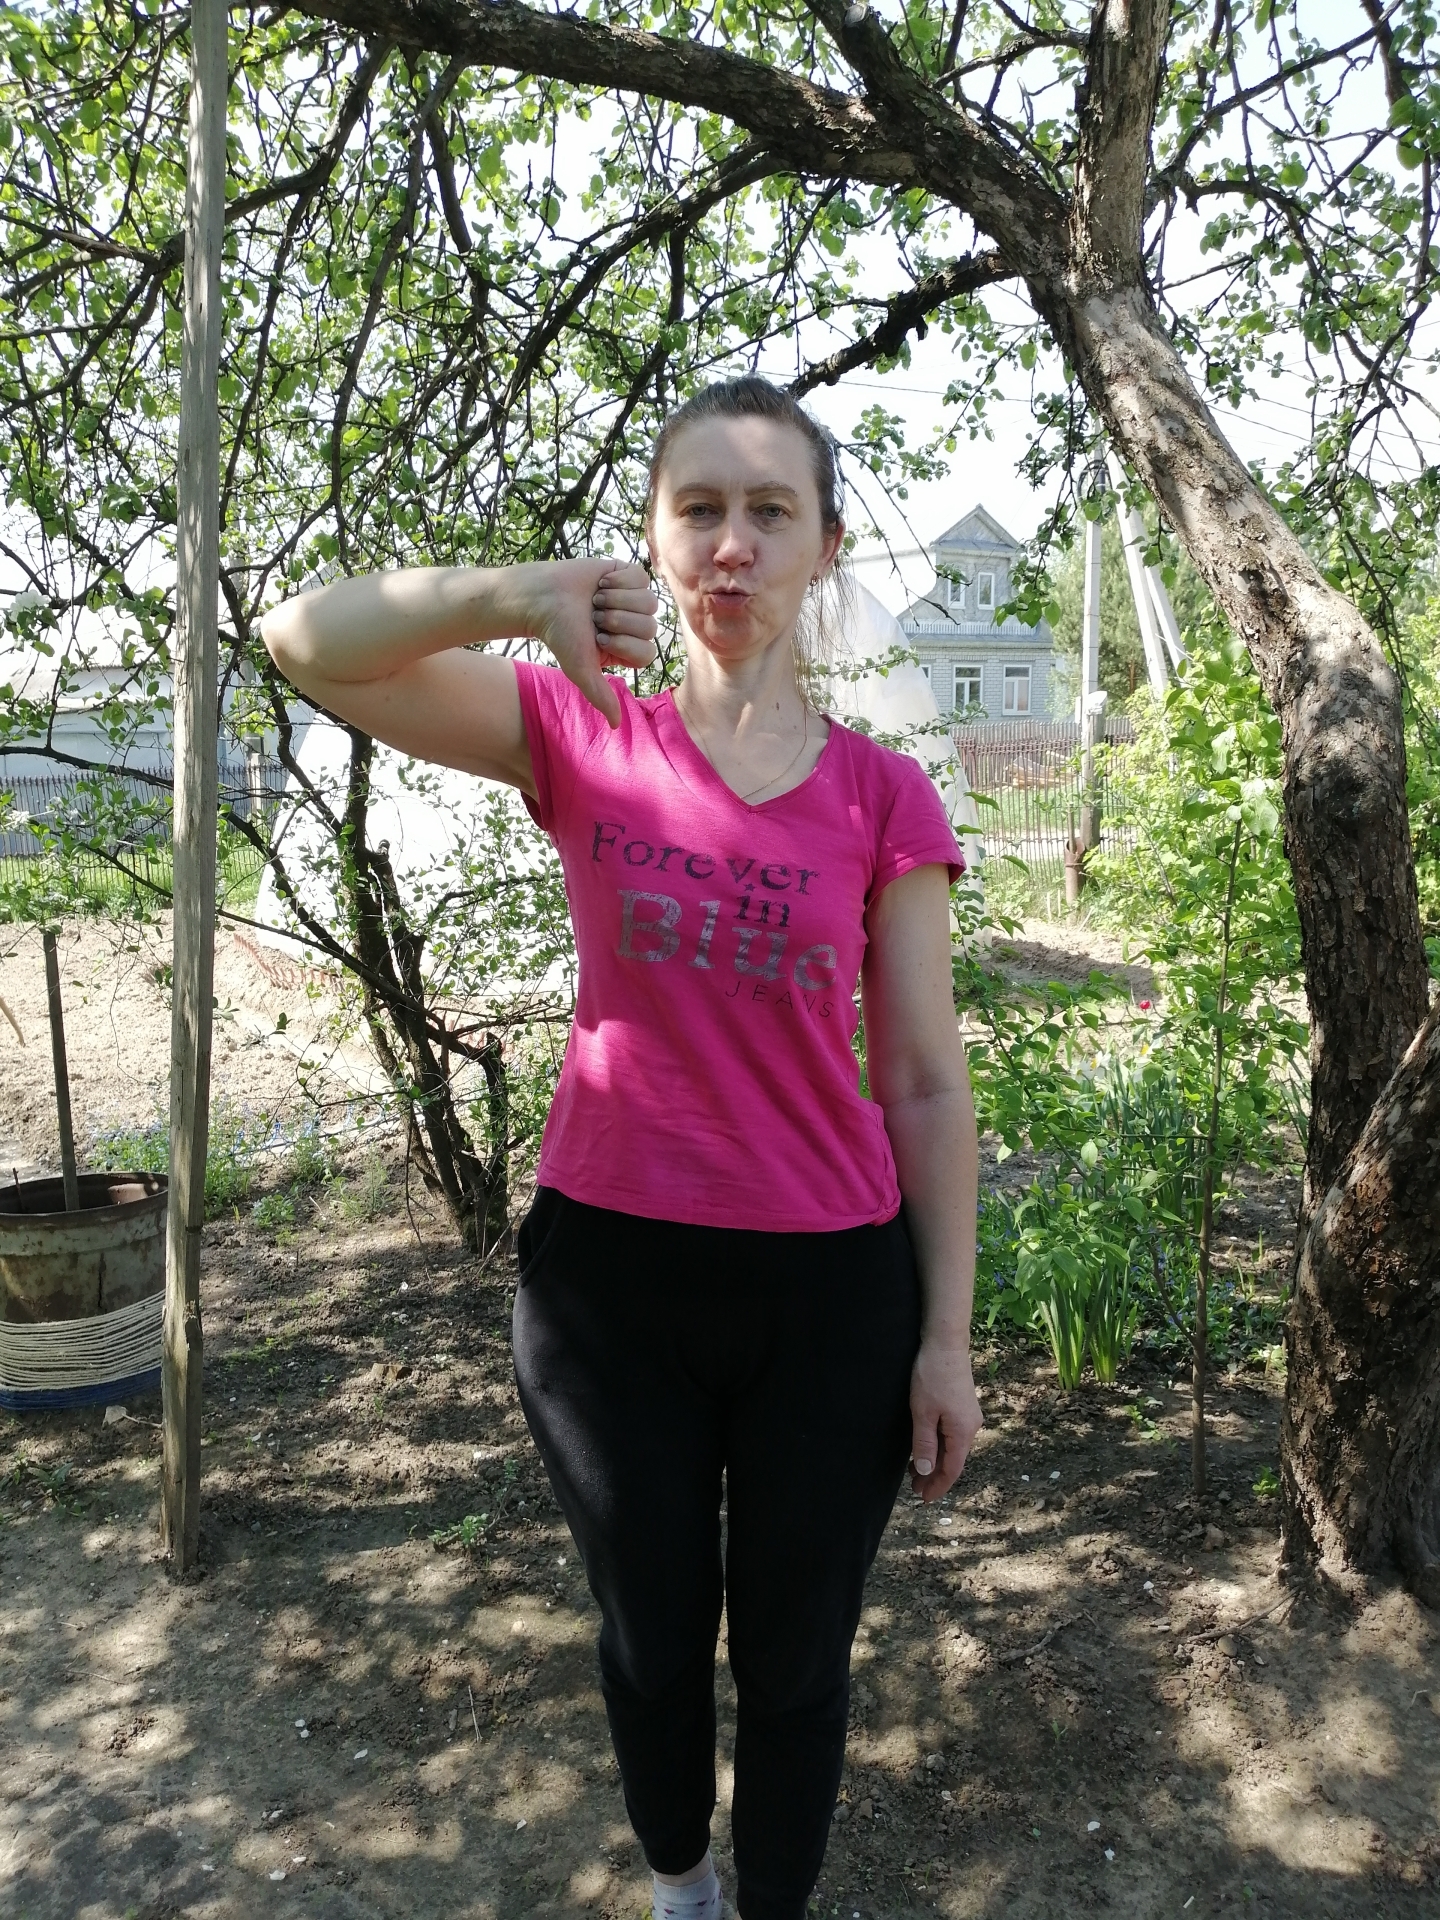
Label: clear